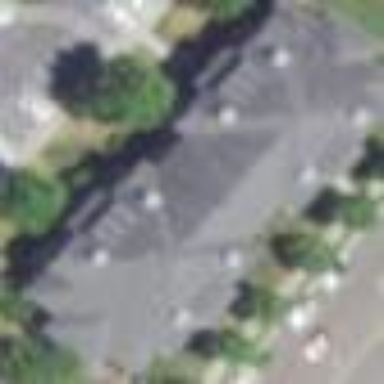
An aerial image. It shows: Residential building.